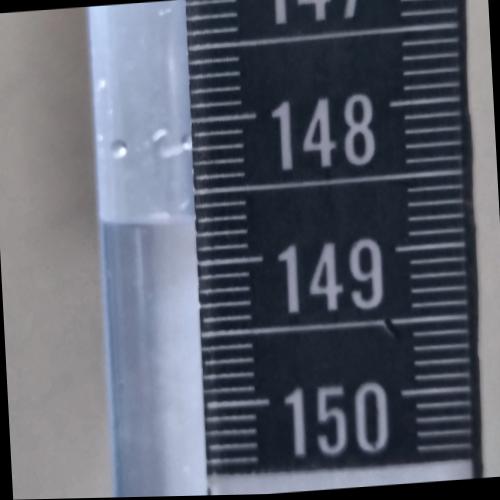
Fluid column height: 148.7 cm